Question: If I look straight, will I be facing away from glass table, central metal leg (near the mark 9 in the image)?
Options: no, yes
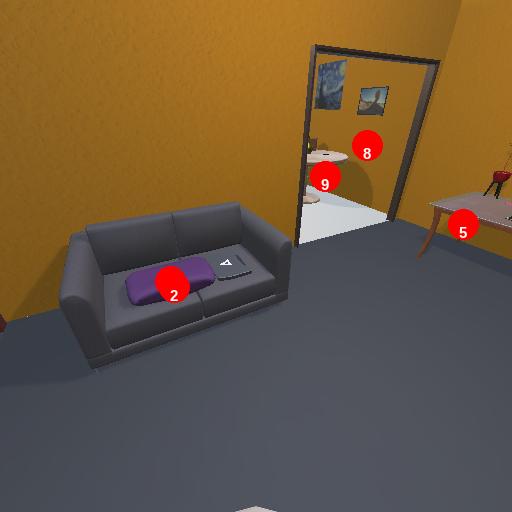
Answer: no